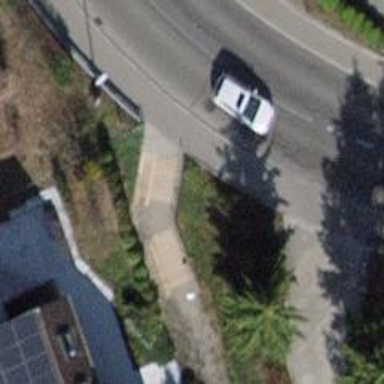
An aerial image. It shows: Road with steps.